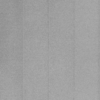
Label: dusty